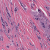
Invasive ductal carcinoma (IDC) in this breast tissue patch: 1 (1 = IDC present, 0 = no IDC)